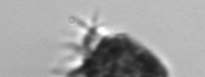
Label: Ciliophora